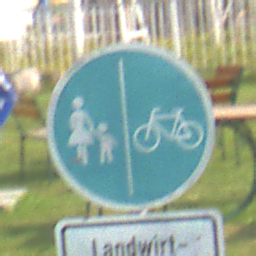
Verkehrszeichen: GetrennterRadUndGehwegRadwegRechts
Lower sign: BesondereFahrzeugeUndTransportgueter6
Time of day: MorningAfternoon
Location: Outdoor (Suburban)
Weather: PartlyCloudy
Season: NotSpecified
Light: Natural